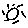
Label: sun